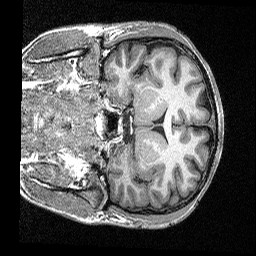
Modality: T1map
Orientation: coronal